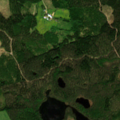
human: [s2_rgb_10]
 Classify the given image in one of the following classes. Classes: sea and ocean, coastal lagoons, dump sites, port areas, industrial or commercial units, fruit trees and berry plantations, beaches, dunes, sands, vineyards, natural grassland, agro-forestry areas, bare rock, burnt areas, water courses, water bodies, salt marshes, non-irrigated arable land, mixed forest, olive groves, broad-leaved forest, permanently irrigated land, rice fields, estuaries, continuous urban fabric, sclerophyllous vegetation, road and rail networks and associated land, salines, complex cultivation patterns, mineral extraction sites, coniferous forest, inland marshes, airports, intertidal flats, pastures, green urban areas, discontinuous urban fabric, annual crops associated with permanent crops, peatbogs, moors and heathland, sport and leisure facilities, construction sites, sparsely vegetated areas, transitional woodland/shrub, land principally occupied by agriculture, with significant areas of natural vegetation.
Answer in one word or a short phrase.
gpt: coniferous forest, mixed forest, transitional woodland/shrub